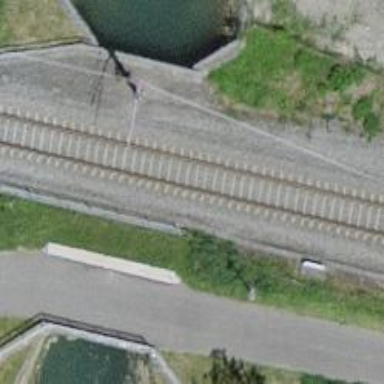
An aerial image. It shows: Abandoned railway spur with one track on bridge.